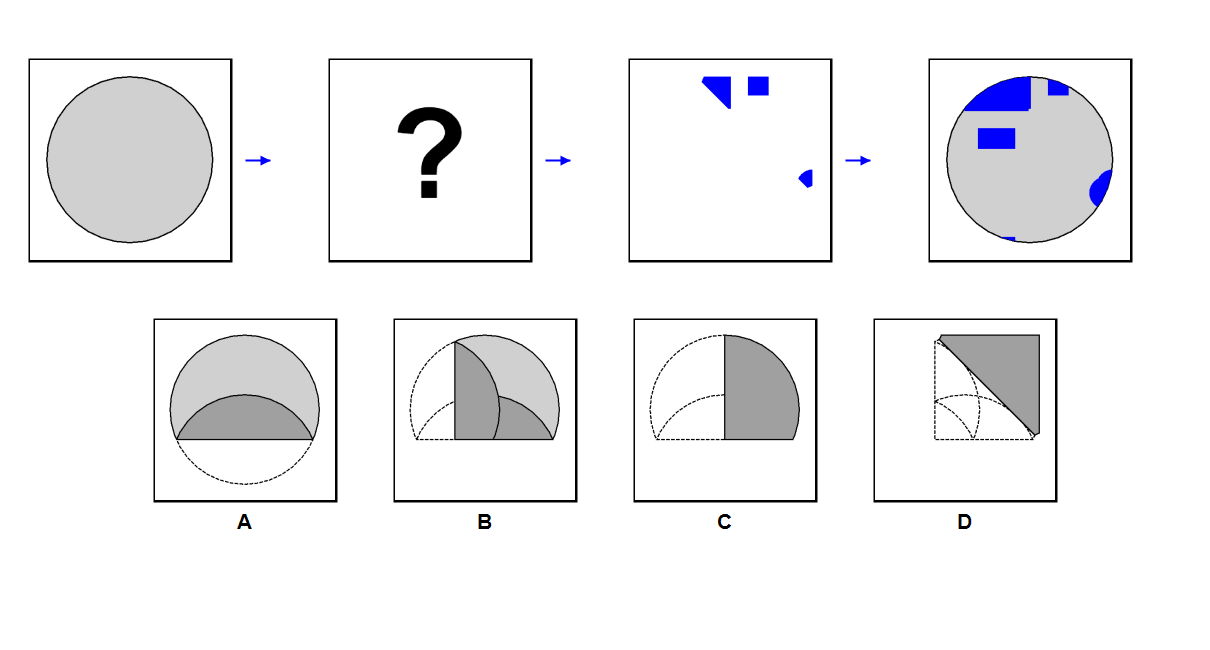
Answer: C